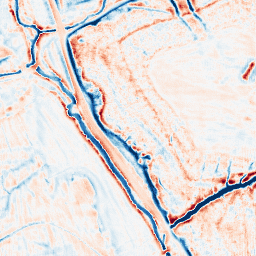
Category: edge_preserving
Decomposition family: bilateral
Decomposition parameters: d: 15
sigma_color: 150
sigma_space: 150
Upsampling method: fft_zeropad
Upsampling parameters: scale: 4
Upsampling scale: 4